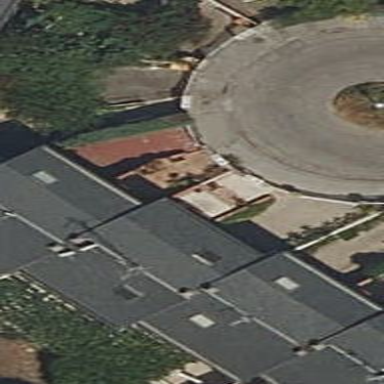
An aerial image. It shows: Terrace building.